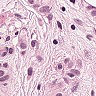
Metastatic tissue present: yes